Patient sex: M
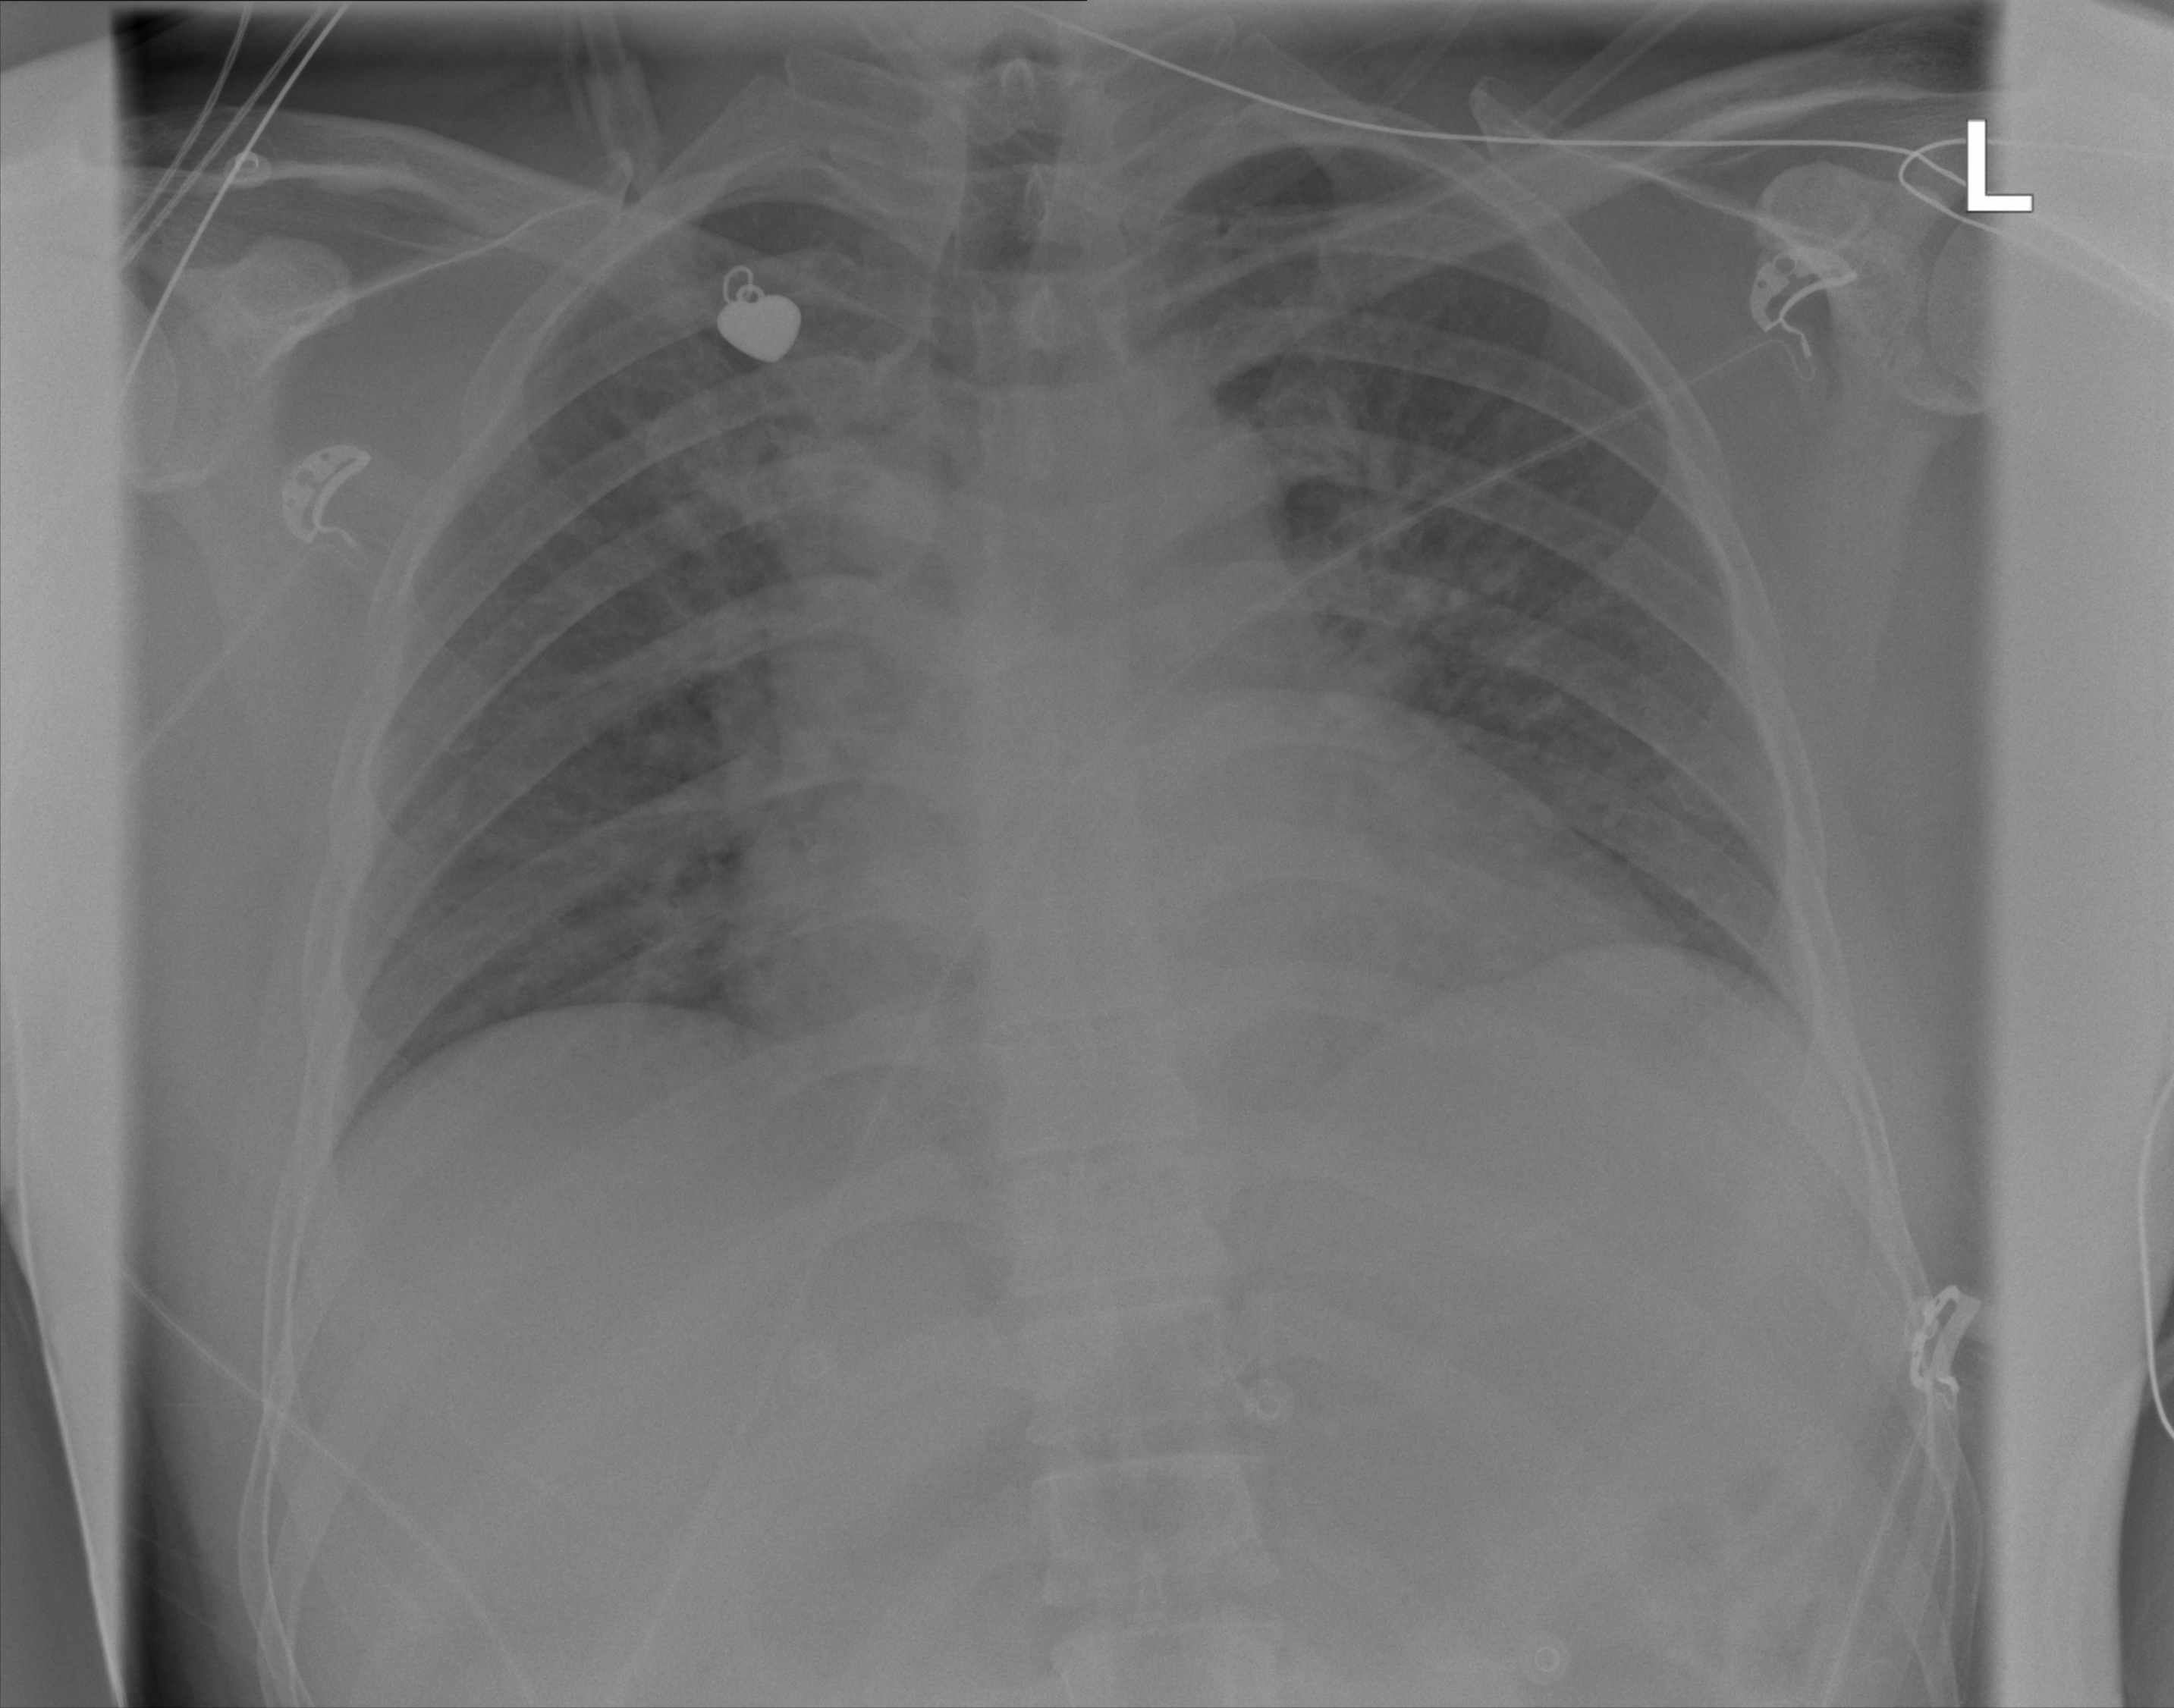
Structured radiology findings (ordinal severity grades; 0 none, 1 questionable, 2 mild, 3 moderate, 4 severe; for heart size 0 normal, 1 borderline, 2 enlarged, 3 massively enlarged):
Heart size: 2
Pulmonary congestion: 2
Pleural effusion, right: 0
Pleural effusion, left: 0
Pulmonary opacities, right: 1
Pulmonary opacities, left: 1
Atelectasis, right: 0
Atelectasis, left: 0